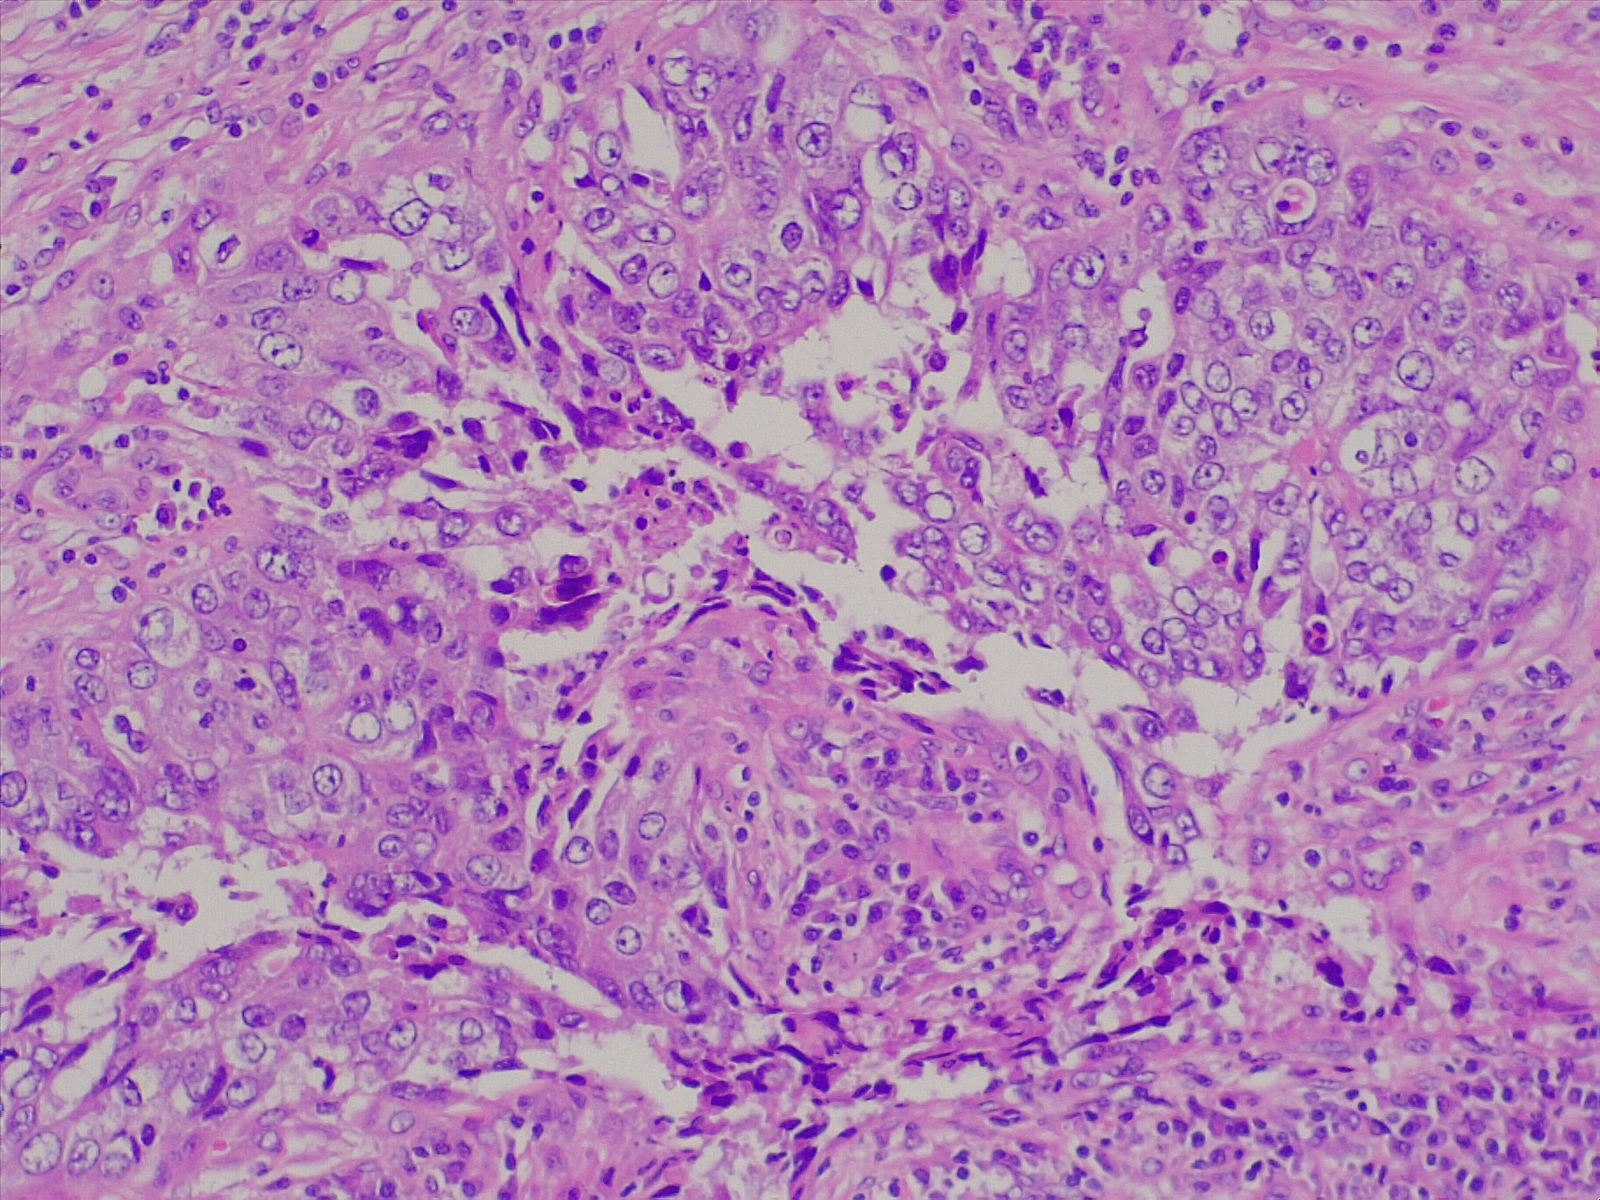
Label: lung squamous cell carcinoma, poorly differentiated